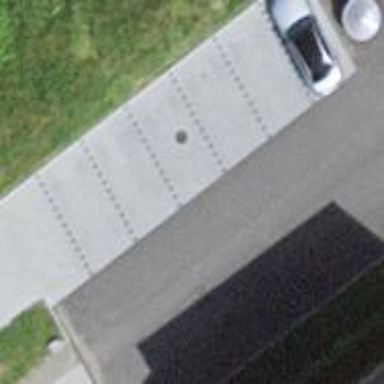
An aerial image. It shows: Parking area with surface.